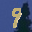
Label: 9